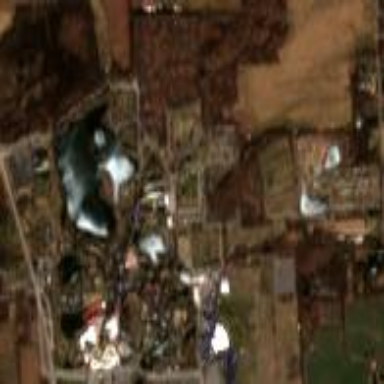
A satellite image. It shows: Theme park.